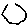
Label: hexagon